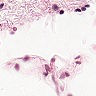
Metastatic tissue present: no